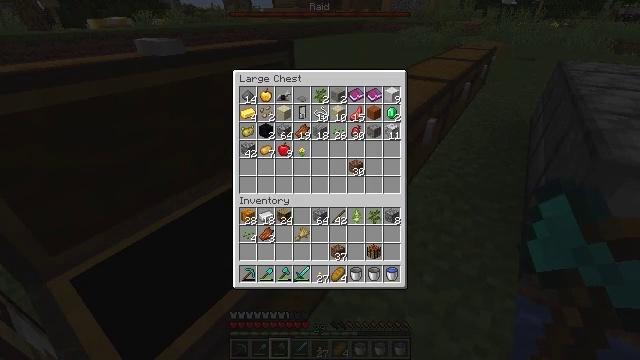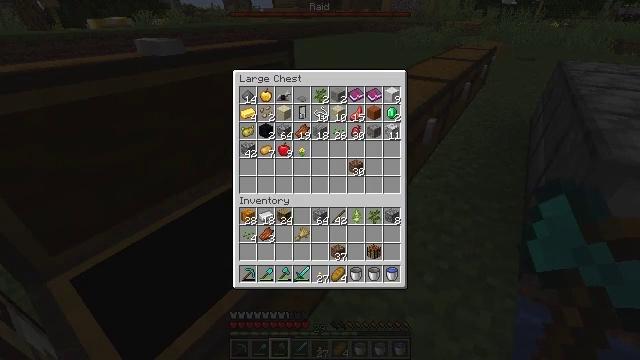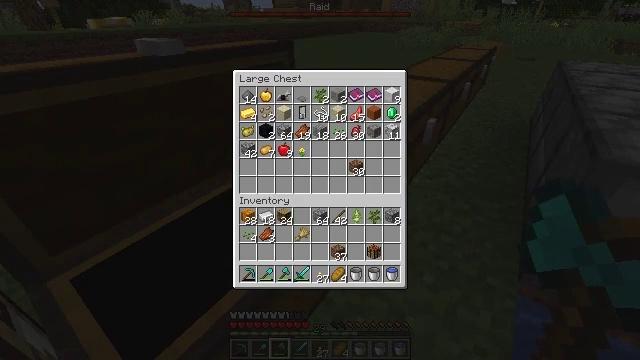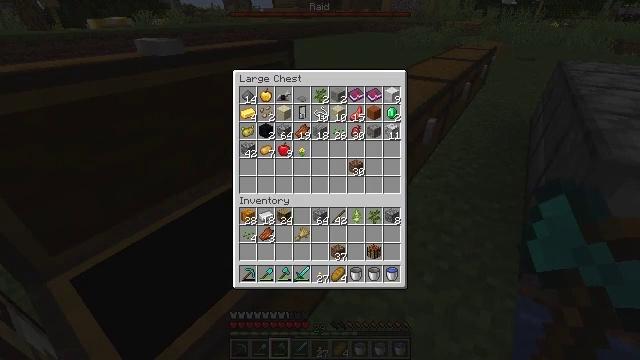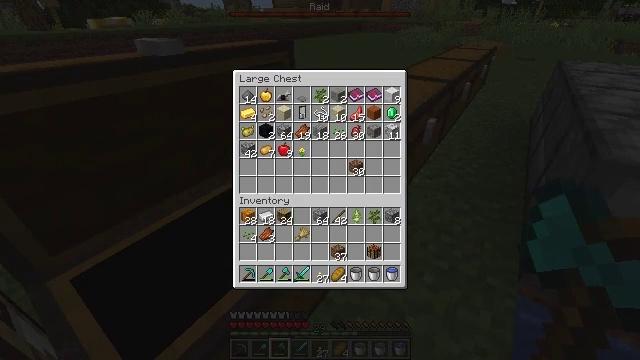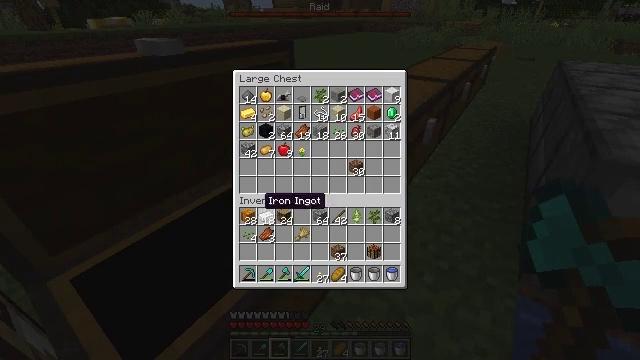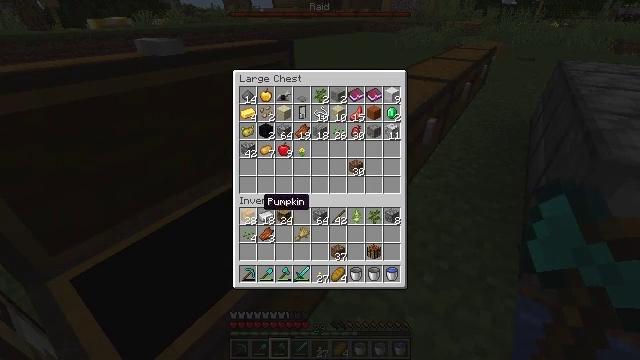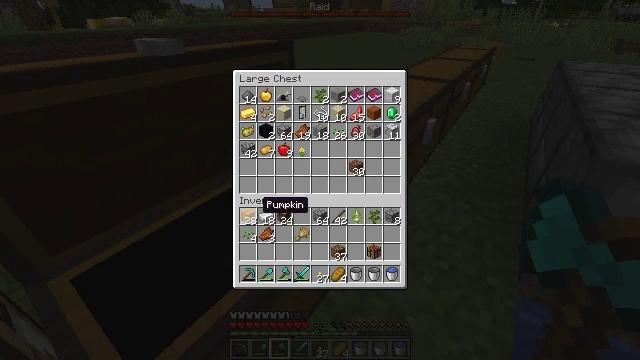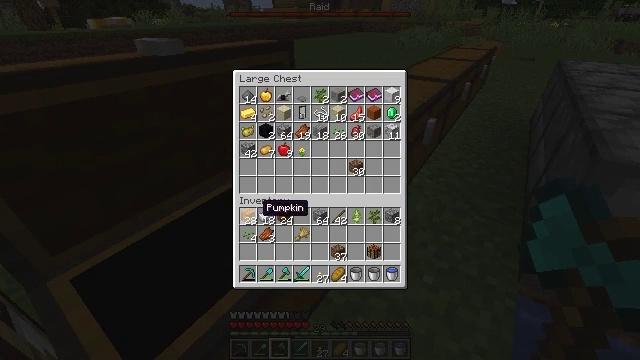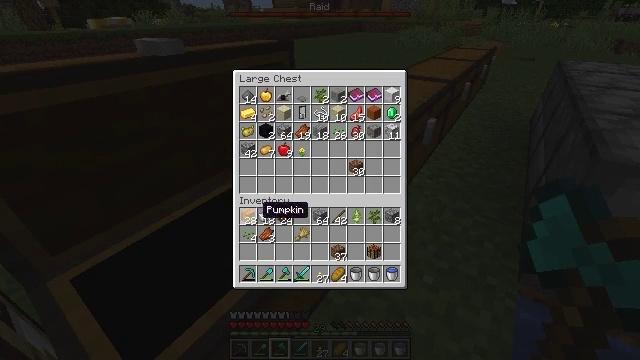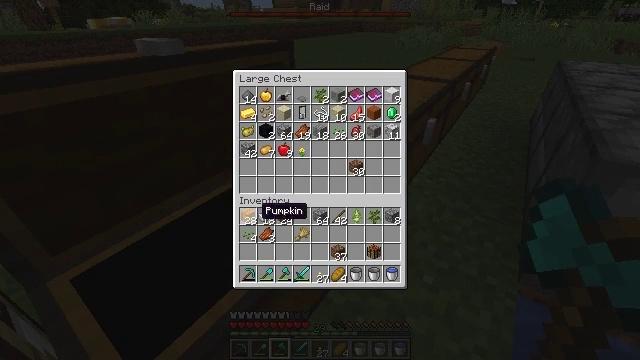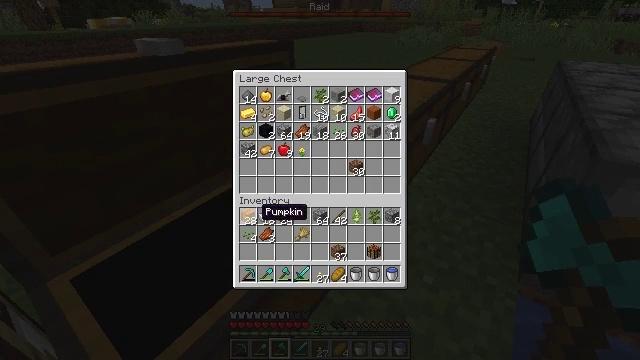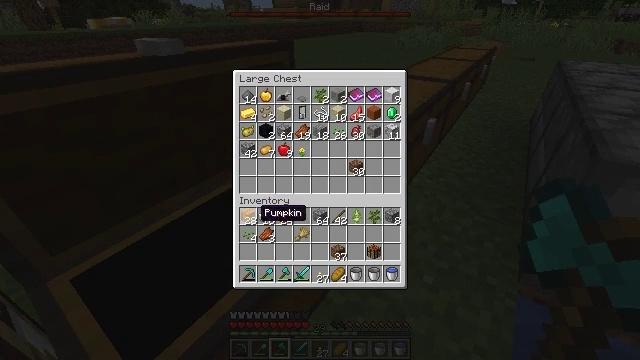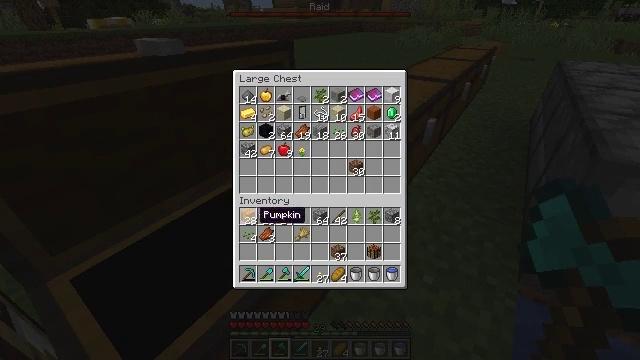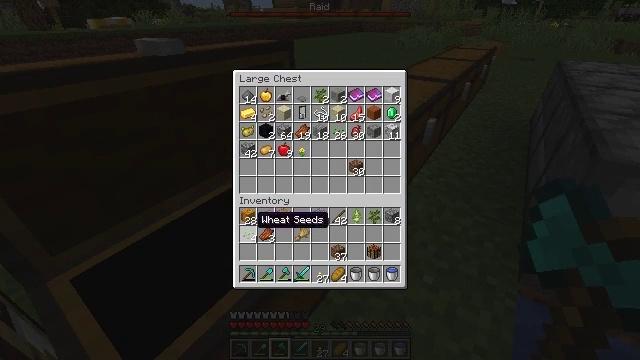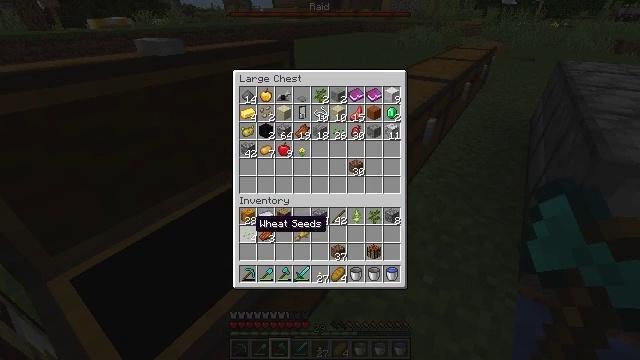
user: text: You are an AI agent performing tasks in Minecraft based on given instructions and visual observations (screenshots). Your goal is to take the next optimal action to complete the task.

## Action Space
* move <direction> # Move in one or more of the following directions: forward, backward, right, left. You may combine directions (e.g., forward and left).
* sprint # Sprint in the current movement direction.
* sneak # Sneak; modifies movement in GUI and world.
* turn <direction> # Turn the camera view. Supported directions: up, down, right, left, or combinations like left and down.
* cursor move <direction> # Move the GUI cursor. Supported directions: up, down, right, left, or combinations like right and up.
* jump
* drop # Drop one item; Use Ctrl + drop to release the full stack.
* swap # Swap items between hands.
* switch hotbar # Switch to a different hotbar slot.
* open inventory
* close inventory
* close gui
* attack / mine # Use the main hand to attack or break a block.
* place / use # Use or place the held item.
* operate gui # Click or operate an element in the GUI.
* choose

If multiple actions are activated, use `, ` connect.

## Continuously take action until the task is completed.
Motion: motion action
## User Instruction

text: Interact with the crafting table to craft an iron hoe.
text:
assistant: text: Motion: no_op
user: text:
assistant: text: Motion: no_op
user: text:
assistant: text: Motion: no_op
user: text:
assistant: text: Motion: no_op
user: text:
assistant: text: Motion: no_op
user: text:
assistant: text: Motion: no_op
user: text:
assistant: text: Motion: no_op
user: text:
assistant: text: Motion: no_op
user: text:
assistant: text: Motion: no_op
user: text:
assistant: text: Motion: no_op
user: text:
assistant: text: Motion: no_op
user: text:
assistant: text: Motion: no_op
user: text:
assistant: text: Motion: no_op
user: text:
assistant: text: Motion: no_op
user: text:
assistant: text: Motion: no_op
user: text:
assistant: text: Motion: no_op
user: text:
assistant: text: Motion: sneak
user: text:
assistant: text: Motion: sneak
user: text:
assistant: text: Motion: sneak
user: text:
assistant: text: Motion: sneak, cursor move up
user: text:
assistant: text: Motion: sneak
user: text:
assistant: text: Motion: sneak, choose
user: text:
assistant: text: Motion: sneak, choose
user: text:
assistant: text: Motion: sneak, choose
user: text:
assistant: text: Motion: sneak
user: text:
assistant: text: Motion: sneak, cursor move down
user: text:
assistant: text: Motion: sneak, cursor move down
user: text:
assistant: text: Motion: sneak, choose
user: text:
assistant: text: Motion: sneak, choose
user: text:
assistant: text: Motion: sneak, choose